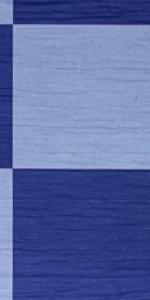
Label: Empty